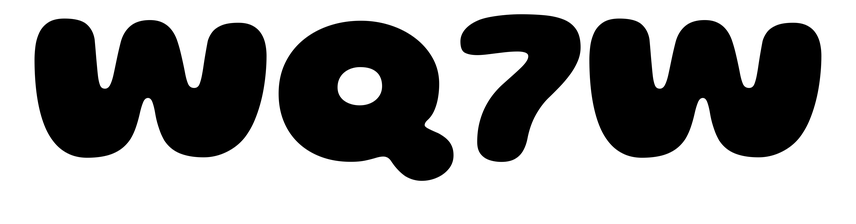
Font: Gluten_ExtraBold